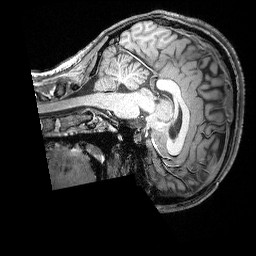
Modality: T1w
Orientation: sagittal
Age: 23
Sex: female
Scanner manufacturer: siemens
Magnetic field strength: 3 T
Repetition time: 2.3 s
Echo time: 0.00324 s